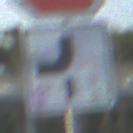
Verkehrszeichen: VerlaufVorfahrtsstrasse7
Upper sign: Stop
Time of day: SunriseSunset
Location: Outdoor (Urban)
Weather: Clear
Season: NotSpecified
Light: Natural